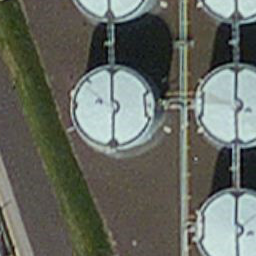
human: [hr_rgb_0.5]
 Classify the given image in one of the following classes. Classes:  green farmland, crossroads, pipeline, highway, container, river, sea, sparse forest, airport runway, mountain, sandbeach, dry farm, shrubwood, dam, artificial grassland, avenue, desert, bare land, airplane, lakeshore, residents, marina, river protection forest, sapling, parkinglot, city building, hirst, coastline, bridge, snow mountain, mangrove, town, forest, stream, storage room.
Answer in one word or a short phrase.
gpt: storage room